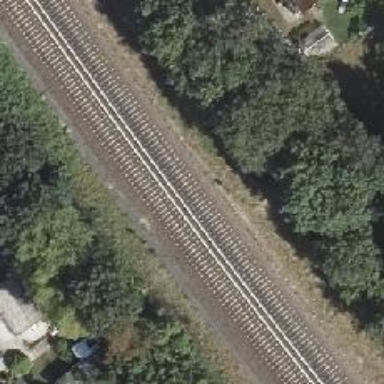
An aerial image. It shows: Solitary milestone along the railway.